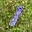
Label: 1